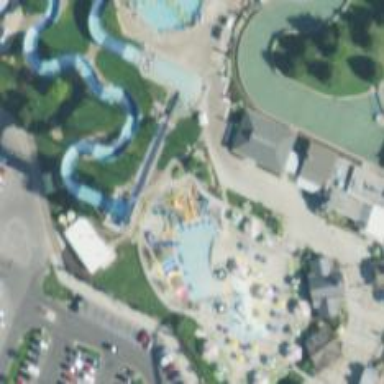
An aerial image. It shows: Tourism attraction featuring water slide.